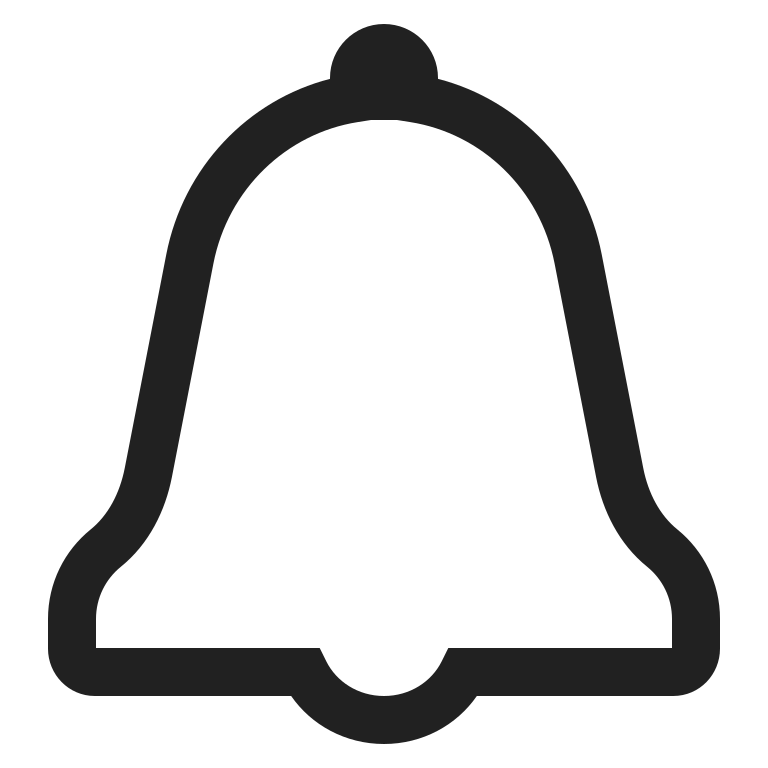
bell high contrast